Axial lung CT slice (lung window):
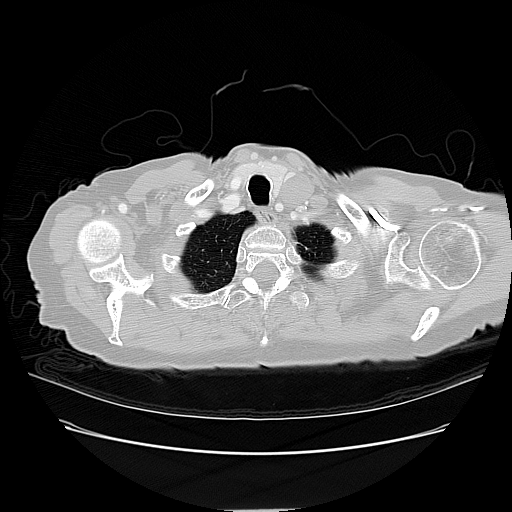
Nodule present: no